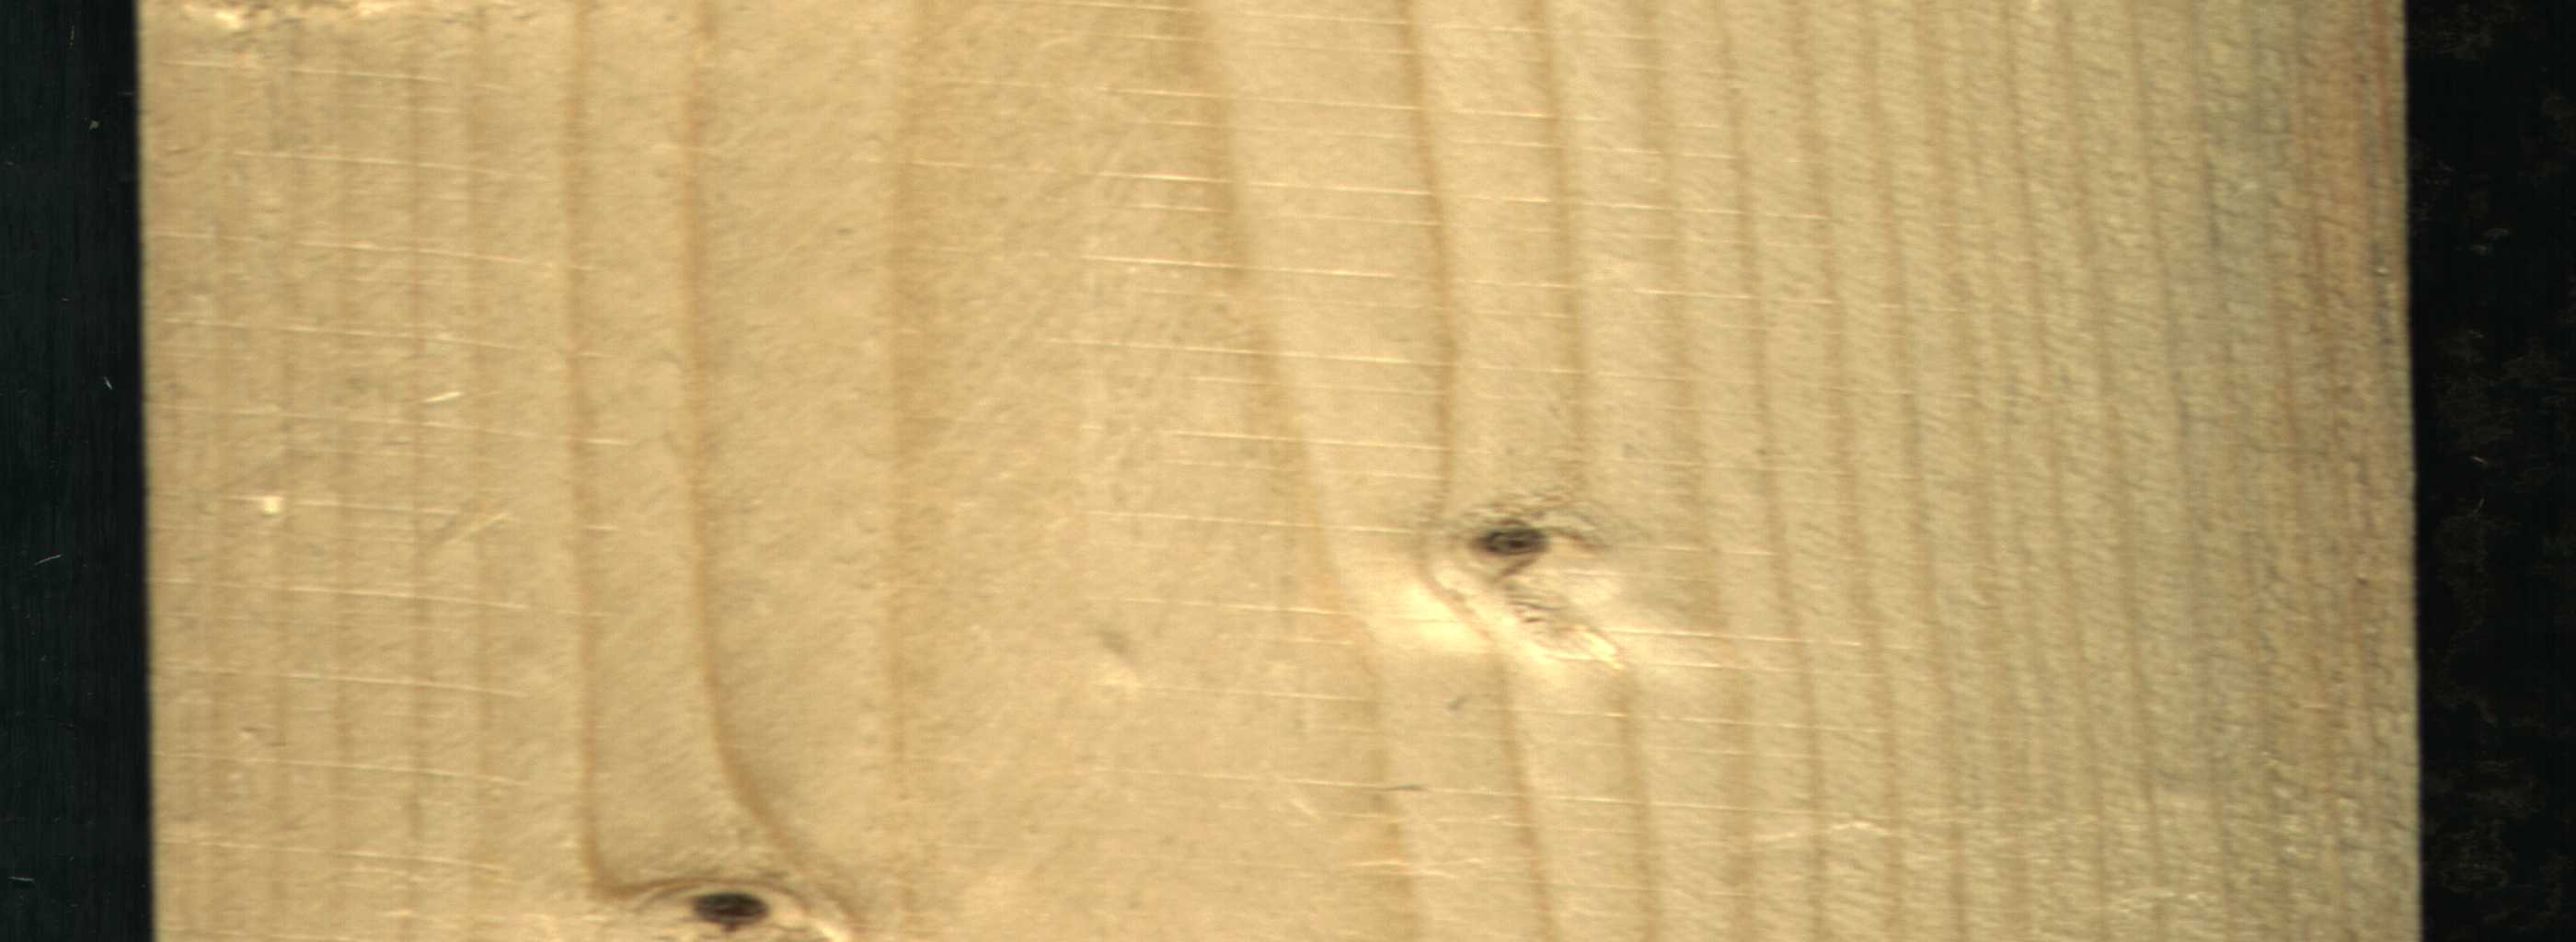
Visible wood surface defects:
Dead_Knot
Live_Knot